Aerial crown-view tile of a tropical tree (Barro Colorado Island, Panama), acquired 20250915:
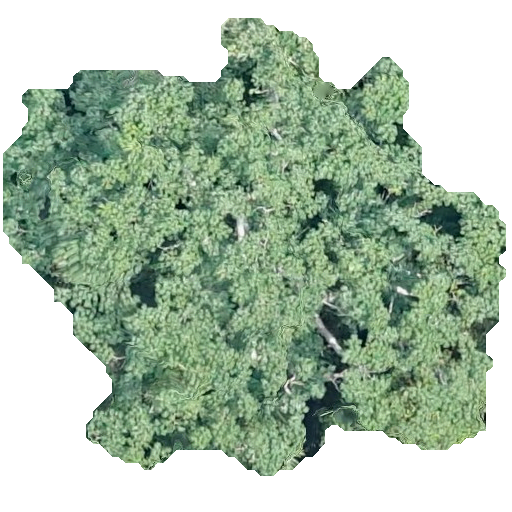
Species: Pseudobombax septenatum
GBIF accepted scientific name: Pseudobombax septenatum
Crown area: 230.638 m²